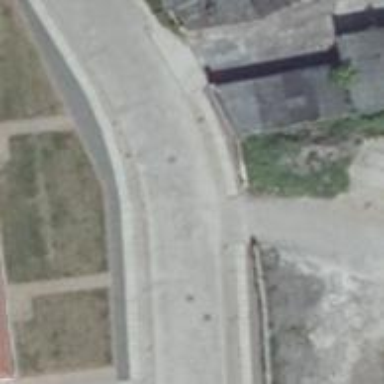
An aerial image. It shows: Residential road with sidewalks on both sides.